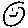
Label: smiley face